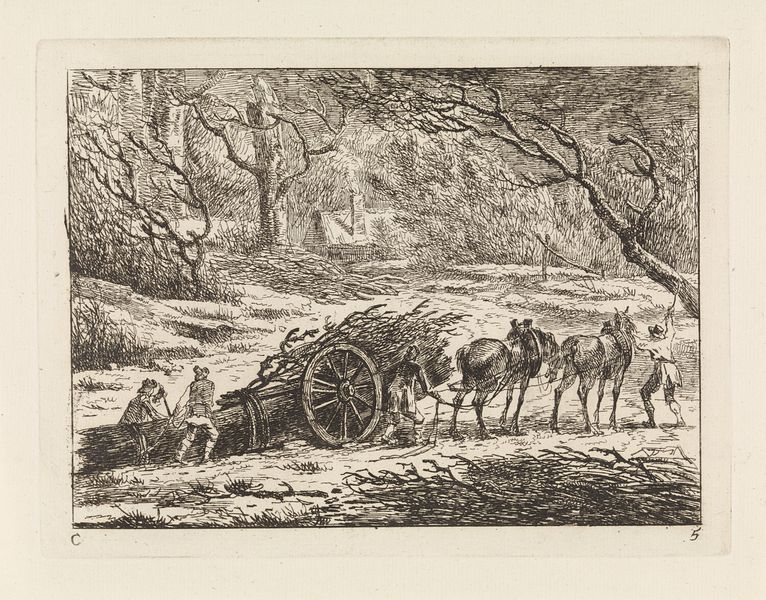
Titel: Landschap met een door twee paarden getrokken kar
Künstler: Gerard van Nijmegen
Standort: Amsterdam
Institution: Rijksmuseum
Schlagwörter: homme, arbre, bois, cheveux, cheval, chevaux, tronc, animaux, forêt, charette, roue, transport, récolte, chvaux, homee